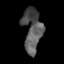
Tissue: prostate
Cell type: T cells
Senescence score: 0.3066
Nuclear area (px): 781
Mean DAPI intensity: 87.355